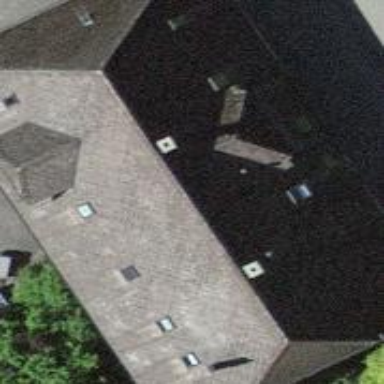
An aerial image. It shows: Building with hipped roof.